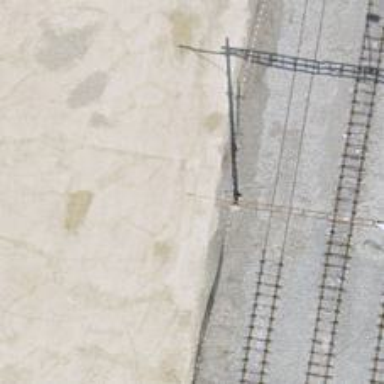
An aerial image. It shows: Abandoned railway yard with electrified contact line.